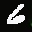
Label: 6